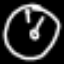
Label: clock